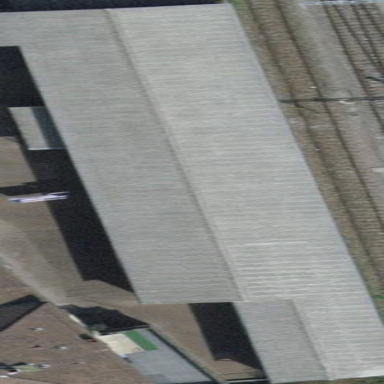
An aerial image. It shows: Shed building.